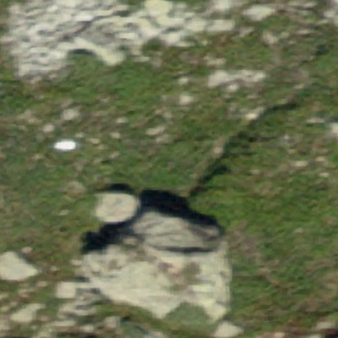
Label: bouldering_area